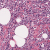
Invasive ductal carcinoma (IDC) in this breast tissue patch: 1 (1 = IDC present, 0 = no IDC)